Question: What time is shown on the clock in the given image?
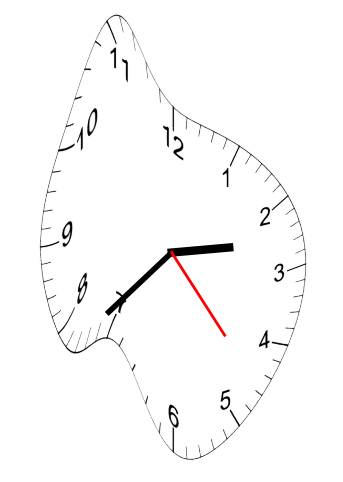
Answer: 02:37:23